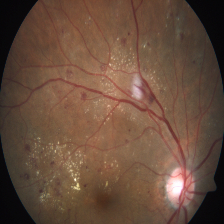
Diabetic retinopathy grade: Severe